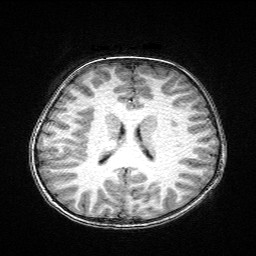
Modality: T1w
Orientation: coronal